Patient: sex M, age 30
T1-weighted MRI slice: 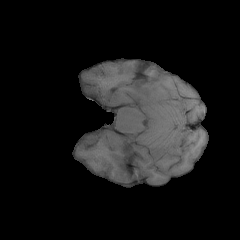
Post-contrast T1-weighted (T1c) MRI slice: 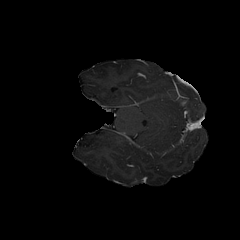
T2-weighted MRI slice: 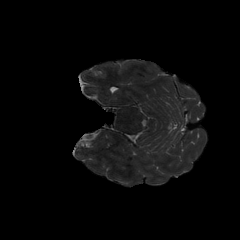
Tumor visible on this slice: no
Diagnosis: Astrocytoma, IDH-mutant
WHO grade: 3